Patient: sex F, age 65
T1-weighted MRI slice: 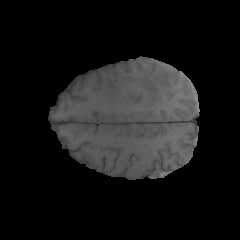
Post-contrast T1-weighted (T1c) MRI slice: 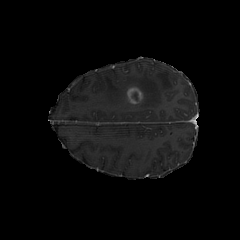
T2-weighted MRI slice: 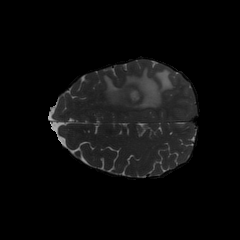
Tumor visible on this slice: yes
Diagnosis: Glioblastoma, IDH-wildtype
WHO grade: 4